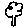
Label: tree